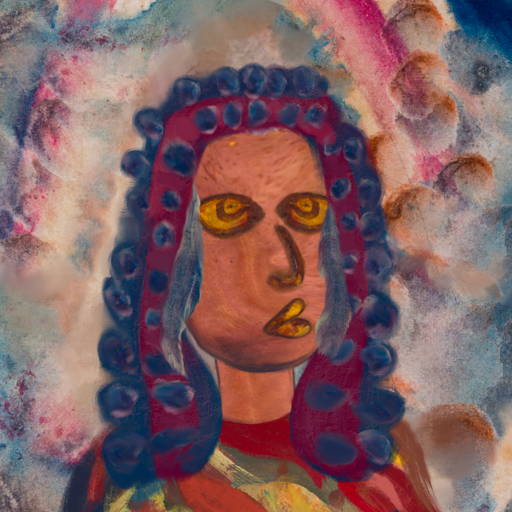
Background: Rupkatha, Head And Neck Side: Mother_And_Son_Mother, Face Side: Comrade, Bust: Mother_And_Son_Son, Hair Side: Hill_Girl, Head Accessory: Blank, Second Necklace: Blank, Necklace: Blank, Baby: Blank